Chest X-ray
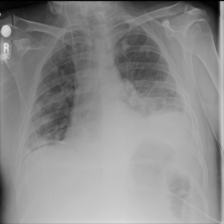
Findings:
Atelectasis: positive
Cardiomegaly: negative
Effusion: negative
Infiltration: negative
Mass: negative
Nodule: positive
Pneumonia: negative
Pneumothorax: negative
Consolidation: negative
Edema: negative
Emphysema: negative
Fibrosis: negative
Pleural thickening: negative
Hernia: negative